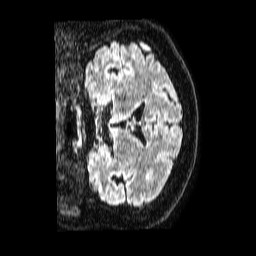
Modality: FLAIR
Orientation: coronal
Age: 52
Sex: female
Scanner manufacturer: philips
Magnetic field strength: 1.5 T
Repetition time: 4.8 s
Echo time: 0.3 s